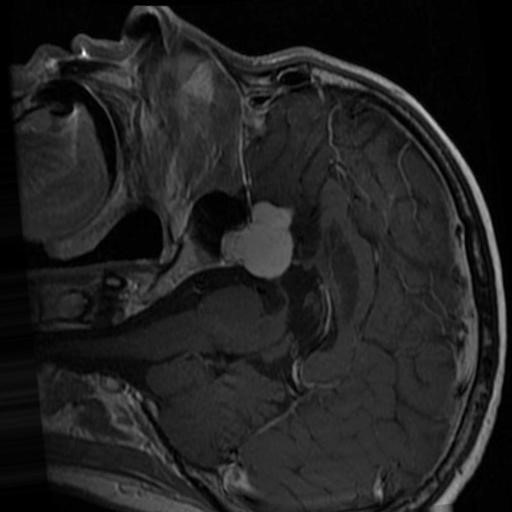
Label: brain_menin